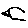
Label: bird